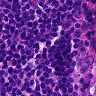
Metastatic tissue present: no